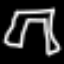
Label: pants